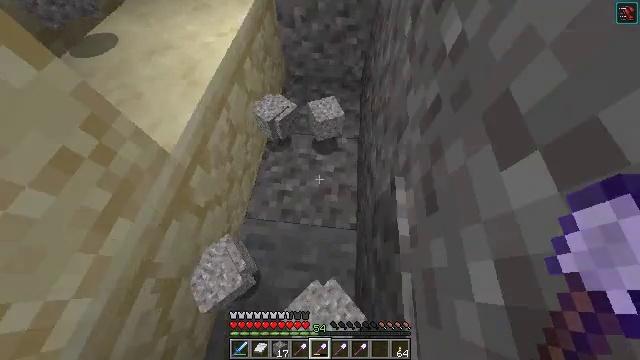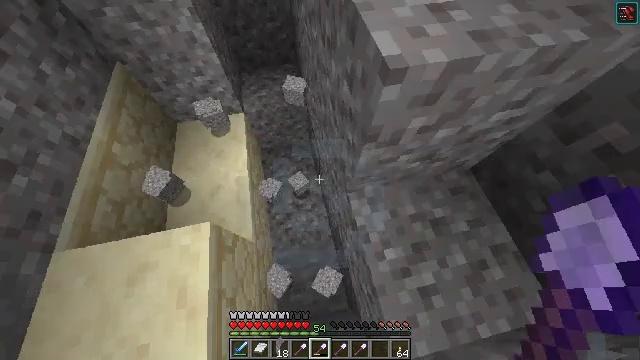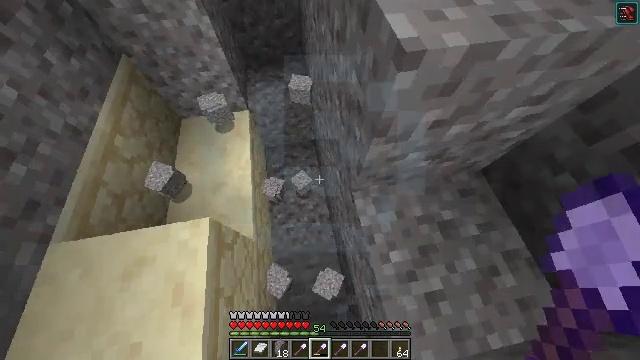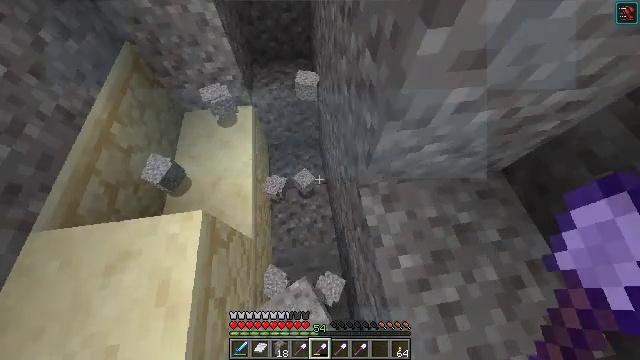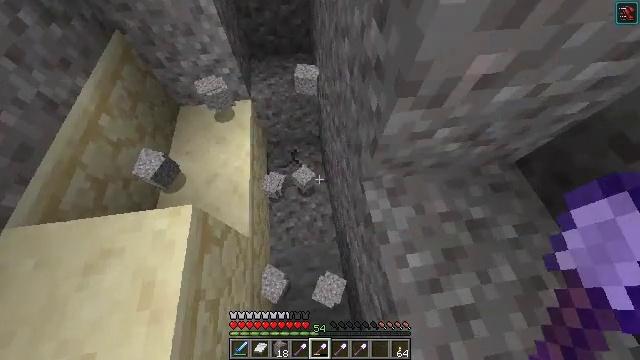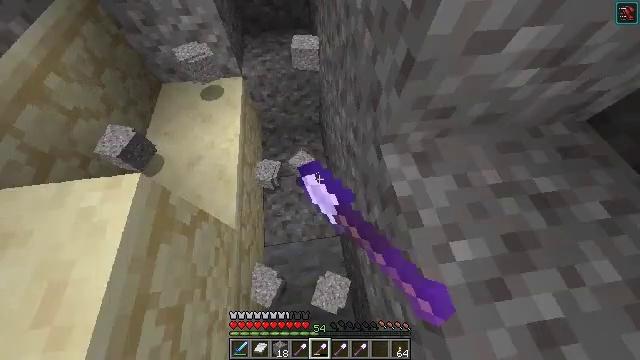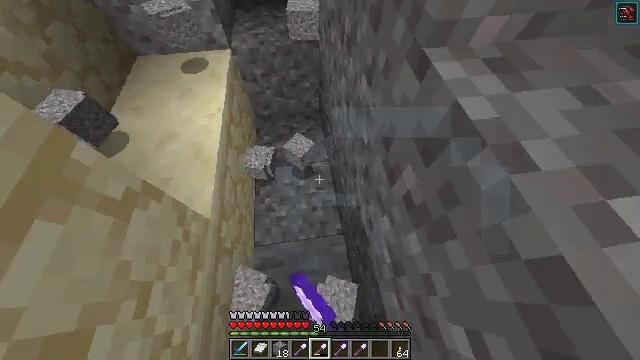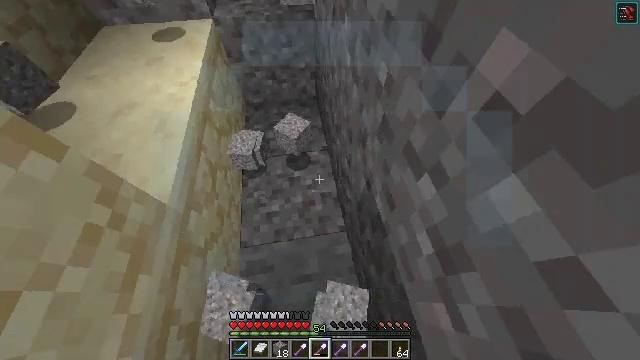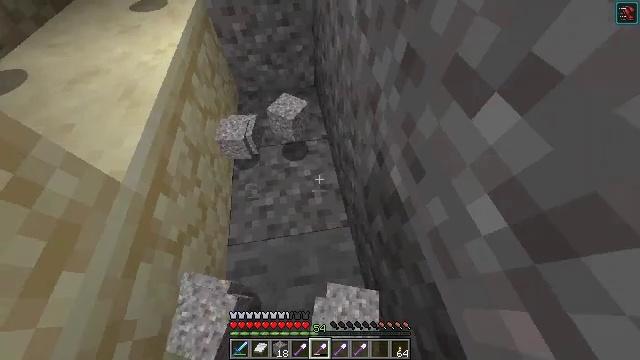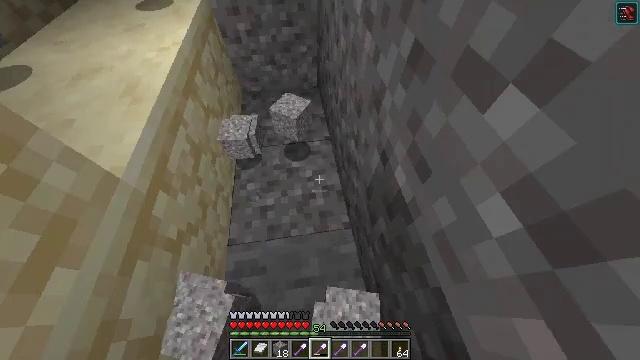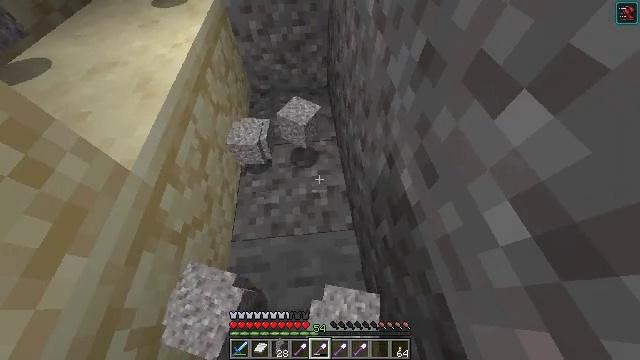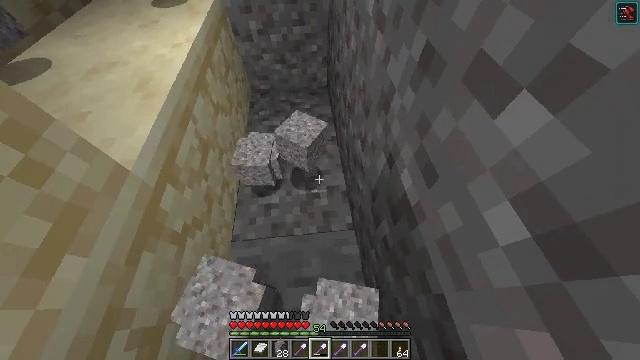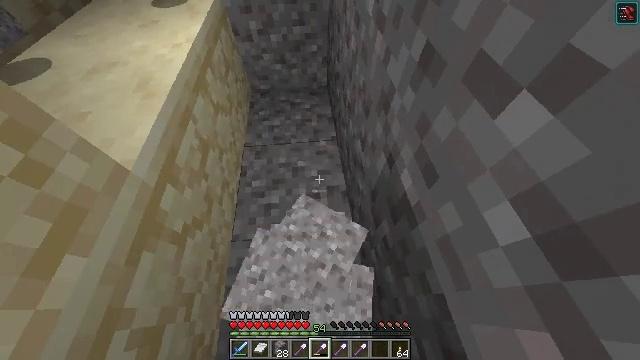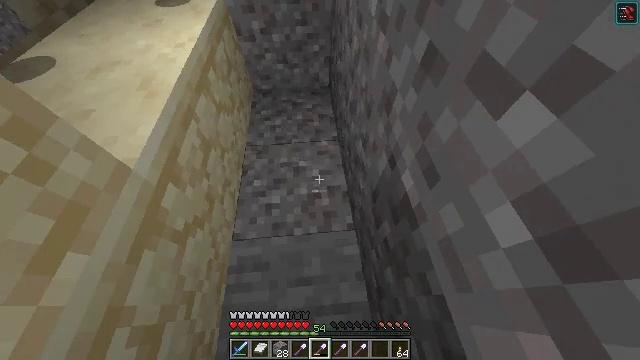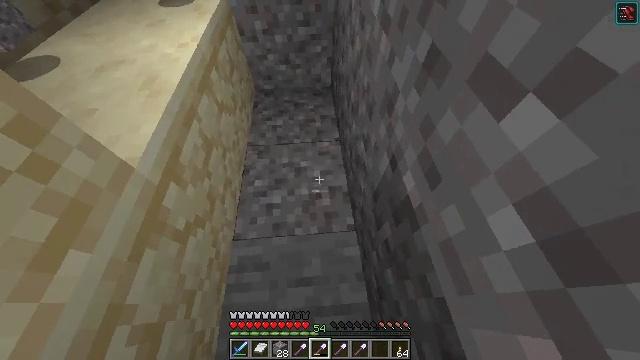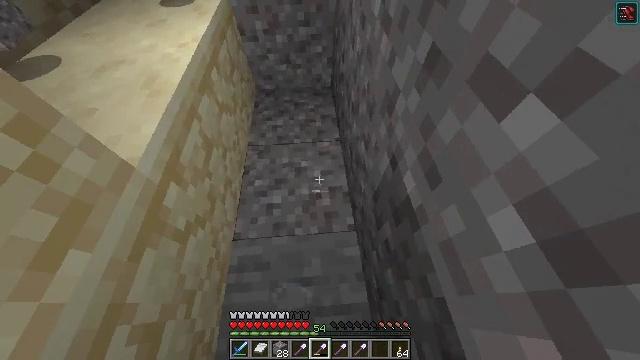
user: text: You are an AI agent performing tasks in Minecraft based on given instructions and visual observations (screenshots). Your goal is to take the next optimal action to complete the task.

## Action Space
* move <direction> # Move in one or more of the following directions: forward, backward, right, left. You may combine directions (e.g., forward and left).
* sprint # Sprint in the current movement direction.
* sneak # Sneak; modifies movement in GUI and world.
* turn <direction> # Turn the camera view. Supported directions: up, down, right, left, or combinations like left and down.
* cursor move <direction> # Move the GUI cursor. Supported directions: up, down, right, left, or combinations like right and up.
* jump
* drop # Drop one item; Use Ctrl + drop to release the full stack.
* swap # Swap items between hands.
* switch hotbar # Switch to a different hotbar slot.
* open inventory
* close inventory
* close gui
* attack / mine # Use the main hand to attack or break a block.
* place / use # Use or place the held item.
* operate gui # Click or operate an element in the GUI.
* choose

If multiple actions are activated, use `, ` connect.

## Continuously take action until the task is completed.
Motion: motion action
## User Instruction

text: Dig through gravel to clear a path.
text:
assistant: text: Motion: turn left
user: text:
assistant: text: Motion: turn left
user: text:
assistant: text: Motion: turn left
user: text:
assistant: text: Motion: attack / mine
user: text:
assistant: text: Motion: attack / mine
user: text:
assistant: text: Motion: turn up
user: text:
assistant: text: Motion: turn right and up
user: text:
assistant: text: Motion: turn up
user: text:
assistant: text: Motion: turn left
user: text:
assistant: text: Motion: turn left
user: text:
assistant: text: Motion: no_op
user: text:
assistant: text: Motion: no_op
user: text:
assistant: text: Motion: no_op
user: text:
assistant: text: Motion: no_op
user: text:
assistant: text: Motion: no_op
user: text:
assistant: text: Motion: attack / mine
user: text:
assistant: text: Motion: attack / mine
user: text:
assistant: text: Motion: attack / mine
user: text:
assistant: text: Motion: turn left
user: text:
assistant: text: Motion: turn left and up
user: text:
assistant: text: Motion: turn left and up
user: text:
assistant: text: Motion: no_op
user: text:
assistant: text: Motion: no_op
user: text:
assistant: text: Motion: no_op
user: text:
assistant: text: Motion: no_op
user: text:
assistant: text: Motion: no_op
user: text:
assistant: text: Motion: no_op
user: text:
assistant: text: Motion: move forward, turn up
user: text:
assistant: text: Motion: move forward
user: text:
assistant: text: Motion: move forward